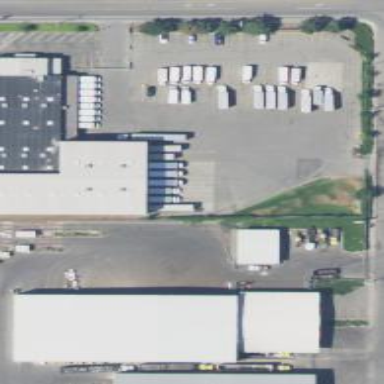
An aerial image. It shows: Warehouse building.